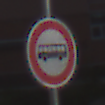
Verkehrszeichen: VerbotKraftomnibusse
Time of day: MorningAfternoon
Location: Outdoor (Suburban)
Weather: PartlyCloudy
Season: NotSpecified
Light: Natural